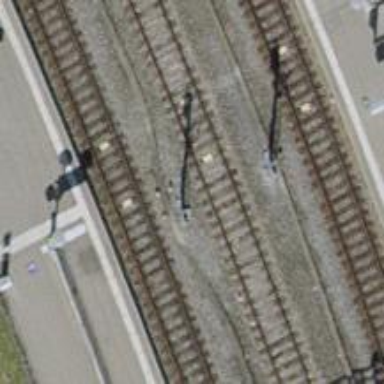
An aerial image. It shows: Railway signal.